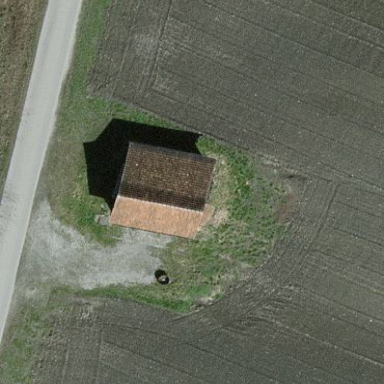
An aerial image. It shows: Shed.